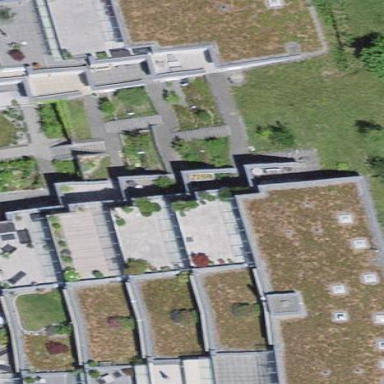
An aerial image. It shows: Residential building with flat red roof.